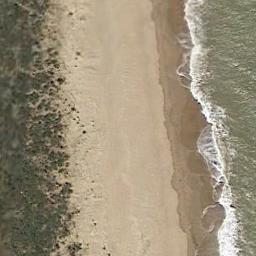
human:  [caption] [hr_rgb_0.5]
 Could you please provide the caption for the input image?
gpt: The sea was rough by the beach .

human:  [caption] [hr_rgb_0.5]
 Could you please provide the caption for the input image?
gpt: There is a clear coastline between the light green seawater and the sparse grass .

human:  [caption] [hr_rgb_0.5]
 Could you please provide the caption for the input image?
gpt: The narrow beach with khaki sand and dense green plants on the beach .

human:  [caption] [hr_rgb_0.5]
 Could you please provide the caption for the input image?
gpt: Brown vegetation, Earthy sandy beach, And light brown sea .

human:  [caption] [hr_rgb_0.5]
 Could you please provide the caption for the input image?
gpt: The grass is beside the beach .